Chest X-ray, PA view. Patient: 42 years old, sex M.
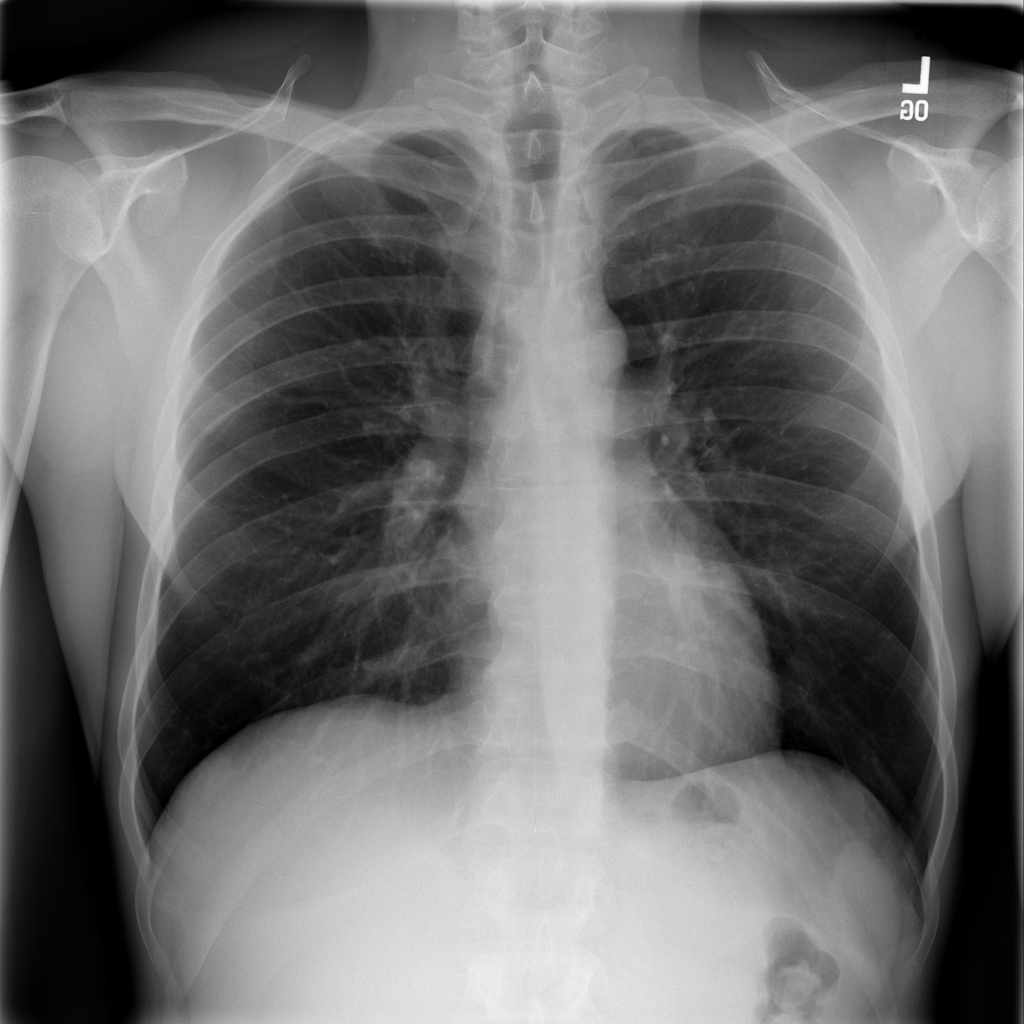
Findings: No Finding